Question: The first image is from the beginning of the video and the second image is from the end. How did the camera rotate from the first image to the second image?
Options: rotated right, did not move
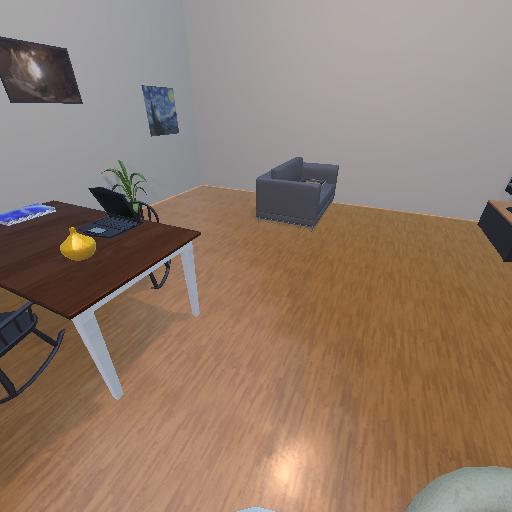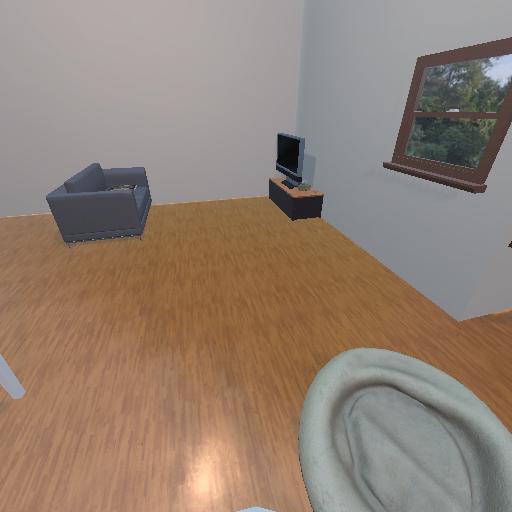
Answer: rotated right